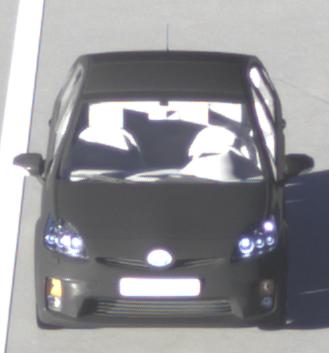
Make: Toyota
Model: Prius 1.5 Hybrid
Detailed model: Prius (HW2)
Model produced from: 2006/03
Model produced until: 2009/06
Doors: 5
Color: black
Road condition: dry road
Daytime: sunrise or sunset
Contrast: high contrast